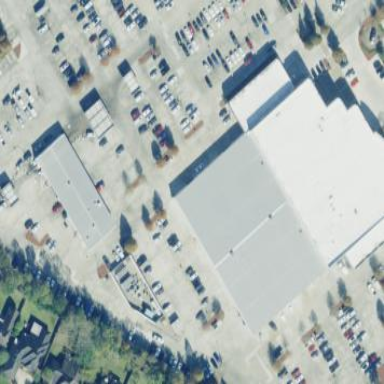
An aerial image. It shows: Building that houses car shop.